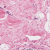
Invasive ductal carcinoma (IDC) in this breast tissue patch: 0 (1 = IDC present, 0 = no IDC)